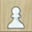
Piece: wP